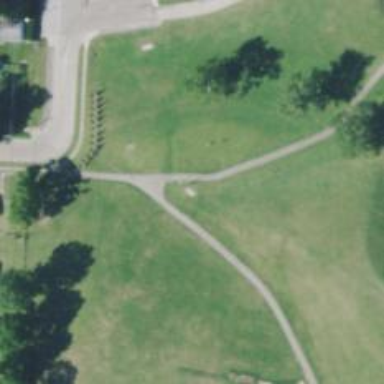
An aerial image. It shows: Disc golf tee.